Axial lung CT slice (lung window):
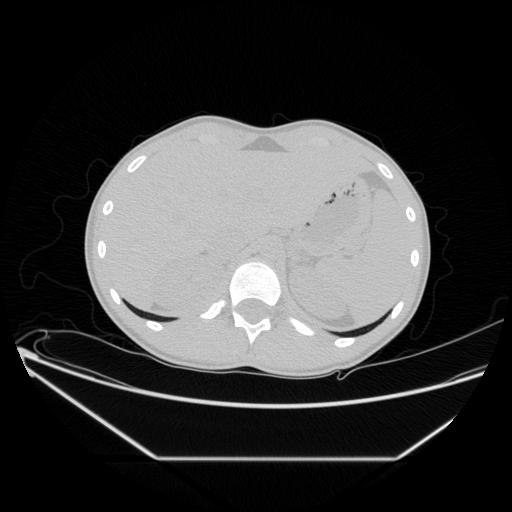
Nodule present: no